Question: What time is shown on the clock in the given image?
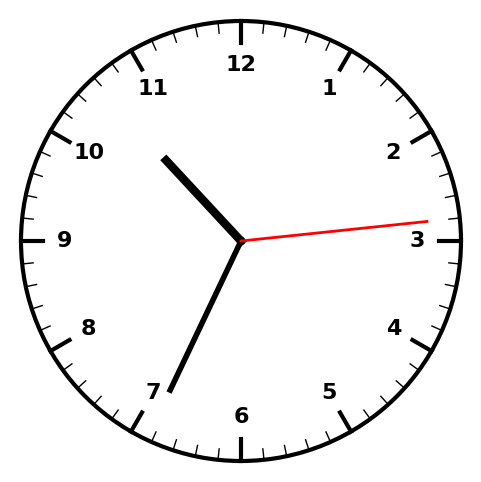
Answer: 10:34:14